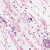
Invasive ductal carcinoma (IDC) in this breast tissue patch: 0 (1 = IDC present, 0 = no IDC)